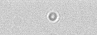
Label: camera_spot